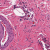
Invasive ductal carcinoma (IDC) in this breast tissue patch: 0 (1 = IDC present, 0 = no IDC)